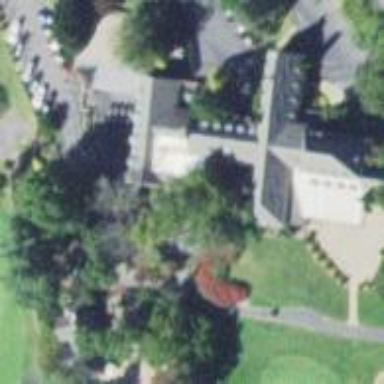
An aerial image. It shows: Clubhouse building associated with golf course.